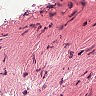
Metastatic tissue present: no